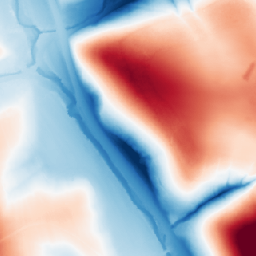
Category: classical
Decomposition family: gaussian_anisotropic
Decomposition parameters: sigma_x: 50
sigma_y: 50
Upsampling method: nearest
Upsampling parameters: scale: 8
Upsampling scale: 8